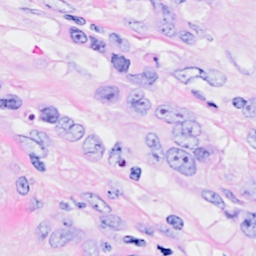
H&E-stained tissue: Breast